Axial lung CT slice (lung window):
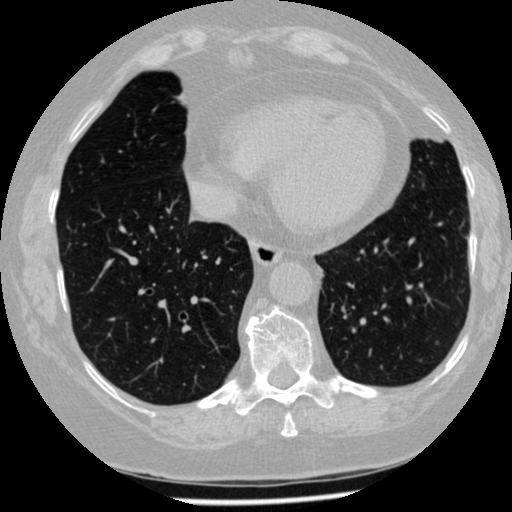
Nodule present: no